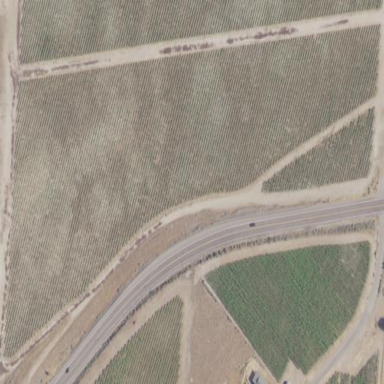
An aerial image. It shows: Vineyard growing grapes.